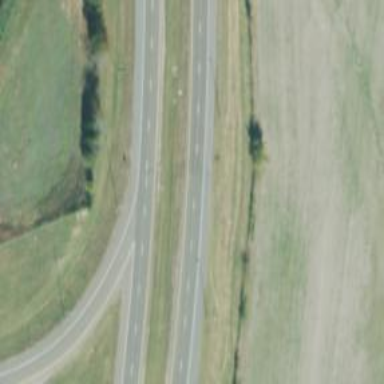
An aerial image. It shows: Trunk highway.